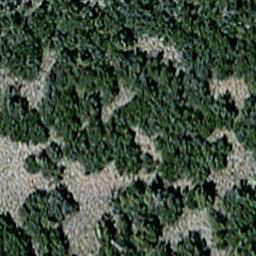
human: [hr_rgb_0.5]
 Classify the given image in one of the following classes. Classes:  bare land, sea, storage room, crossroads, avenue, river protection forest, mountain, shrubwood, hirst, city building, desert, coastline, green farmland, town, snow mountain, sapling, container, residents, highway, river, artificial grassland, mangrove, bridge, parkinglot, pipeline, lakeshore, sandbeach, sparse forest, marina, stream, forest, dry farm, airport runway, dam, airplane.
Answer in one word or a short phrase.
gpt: sparse forest